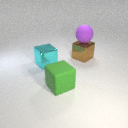
large purple rubber sphere above large brown metal cube